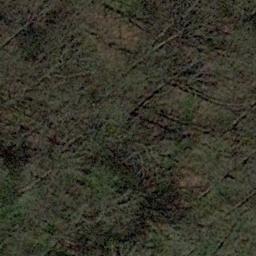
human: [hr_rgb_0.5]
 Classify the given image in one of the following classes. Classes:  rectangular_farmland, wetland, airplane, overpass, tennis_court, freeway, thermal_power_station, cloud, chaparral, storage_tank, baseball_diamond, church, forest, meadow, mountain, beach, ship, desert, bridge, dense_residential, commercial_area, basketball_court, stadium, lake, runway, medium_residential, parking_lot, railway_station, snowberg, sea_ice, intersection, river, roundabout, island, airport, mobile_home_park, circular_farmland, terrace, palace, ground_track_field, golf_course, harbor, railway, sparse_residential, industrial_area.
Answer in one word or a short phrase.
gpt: forest